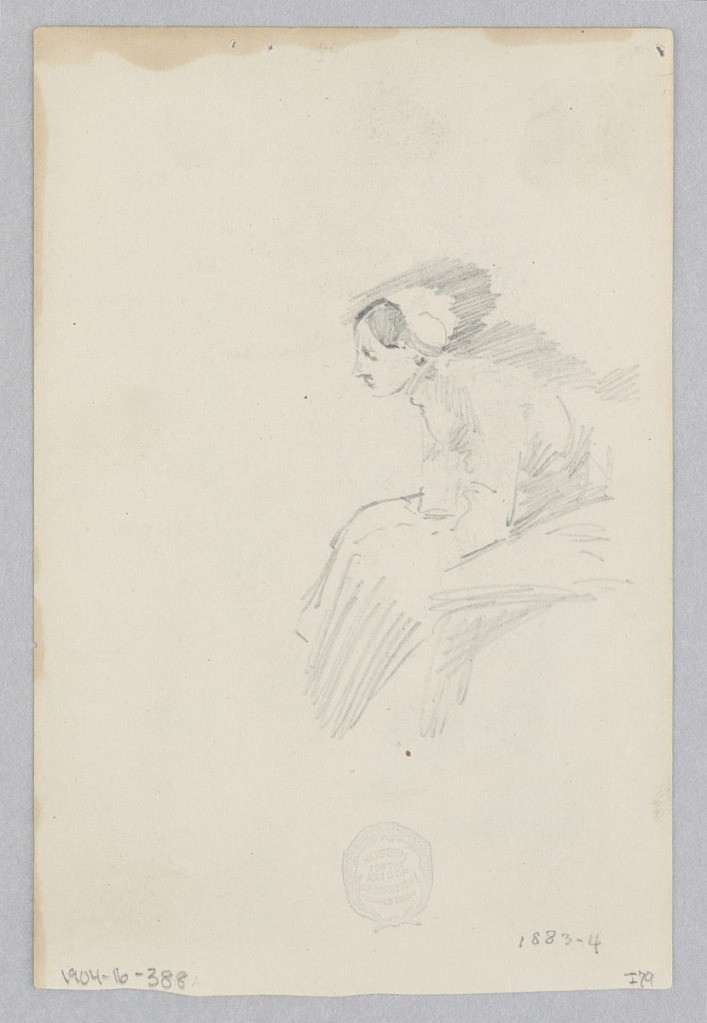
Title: Woman
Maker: Robert Frederick Blum, American, 1857–1903
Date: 1883–1884
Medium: Graphite on wove paper
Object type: Drawing
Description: Recto: Sketch of a female figure; Verso: Sketch of three female figures by a fireplace.